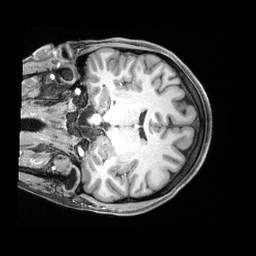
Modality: T1w
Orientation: coronal
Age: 22
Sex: female
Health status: healthy
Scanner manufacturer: siemens
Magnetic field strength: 3 T
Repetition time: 2.4 s
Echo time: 0.00194 s